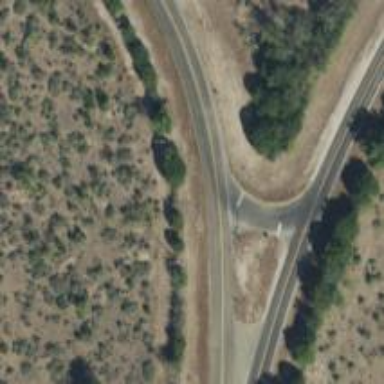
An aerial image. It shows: Tertiary link road.